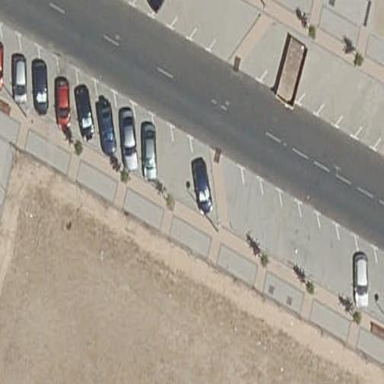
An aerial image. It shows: Parking area with asphalt surface.